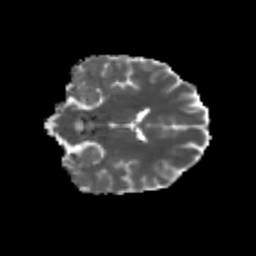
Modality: MD
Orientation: coronal
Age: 24
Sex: male
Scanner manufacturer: siemens
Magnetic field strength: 3 T
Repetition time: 3.5 s
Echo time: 0.113 s